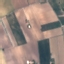
Label: PermanentCrop